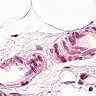
Metastatic tissue present: no